Question: How to make elements to render in one line like it is showed on image below:

Here is the code:
'''
<h:outputLabel
value="&#160;#{cdocmsgs['promo.action.name']}&#160;"
id="promo_action_name_id"/>
<h:selectOneMenu id="promotion" widgetVar="sub" tabindex="206"
styleClass="select-fix-average"
value="#{cdocBean.entity.promoActionName}" effect="fade"
required="#{cdocBean.entity.promotion}" requiredMessage="#{cdocmsgs['enter.promo']}">
<f:selectItem itemLabel="#{cdocmsgs['promoSelect']}"
itemValue="" />
<f:selectItems value="#{promoActionBean.DAO.resultList}"
var="item" itemLabel="#{item.name}" itemValue="#{item.name}" />
</h:selectOneMenu>
<h:outputText value="" />
<h:outputText value="" />
<h:outputLabel value="&#160;#{cdocmsgs['source.of.info']}&#160;"
id="whenId"/>
<h:selectOneMenu id="source" widgetVar="sub"
styleClass="select-fix-average"
value="#{cdocBean.entity.source}" effect="fade" tabindex="206"
required="#{cdocBean.entity.promotion}" requiredMessage="#{cdocmsgs['enter.source']}">
<f:selectItem itemLabel="#{cdocmsgs['sourceSelect']}"
itemValue="" />
<f:selectItems value="#{adSourceBean.DAO.resultList}" var="item"
itemLabel="#{item.name}" itemValue="#{item.name}" />
</h:selectOneMenu>
'''
I have placed h:panelGroup but it did not help.
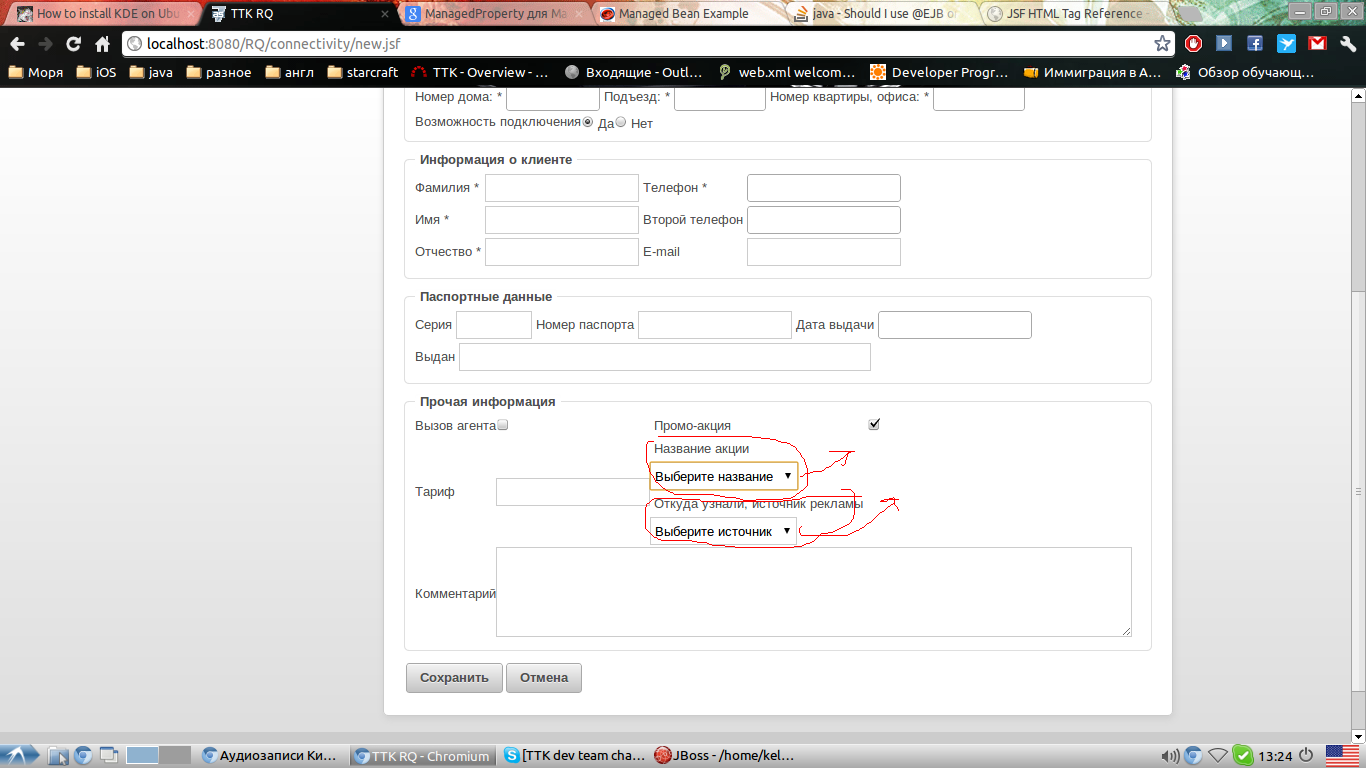
Answer: You can use h:panelGrid like this:
'''
<h:panelGrid columns="3" columnStyles="style1, style2, style3">
<jsfelement 1 />
<jsfelement 2 />
<jsfelement 3 />
<jsfelement 4 />
<jsfelement 5 />
<jsfelement 6 />
</h:panelGrid>
'''
It will look like this:
element1 element2 element3
element4 element5 element6
And be rendered as a html table. You can of course style it as you like.